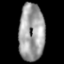
Tissue: lung
Cell type: Epithelial cells
Senescence score: 0.1709
Nuclear area (px): 1443
Mean DAPI intensity: 159.949